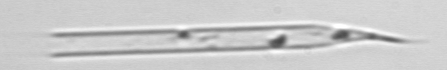
Label: Rhizosolenia